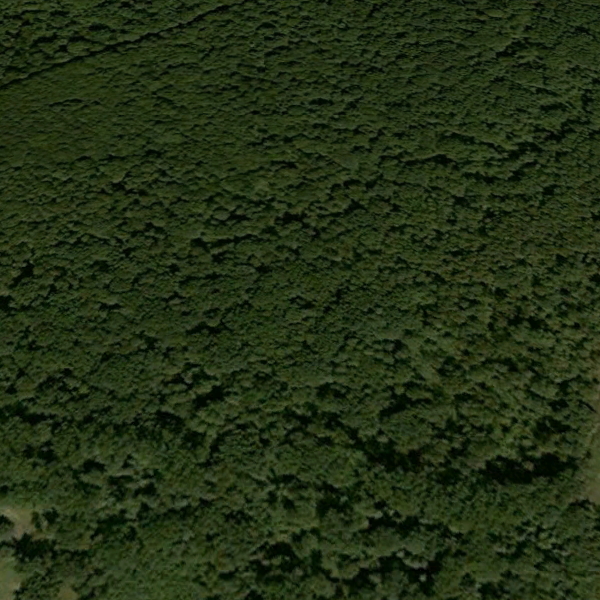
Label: Forest